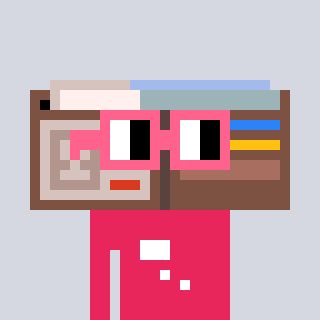
a pixel art character with square pink glasses, a wallet-shaped head and a redpinkish-colored body on a cool background